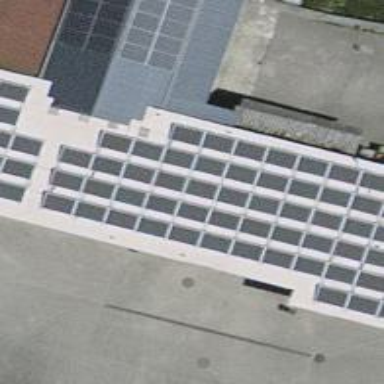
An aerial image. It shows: Solar power generator with photovoltaic panels.